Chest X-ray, PA view. Patient: 74 years old, sex M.
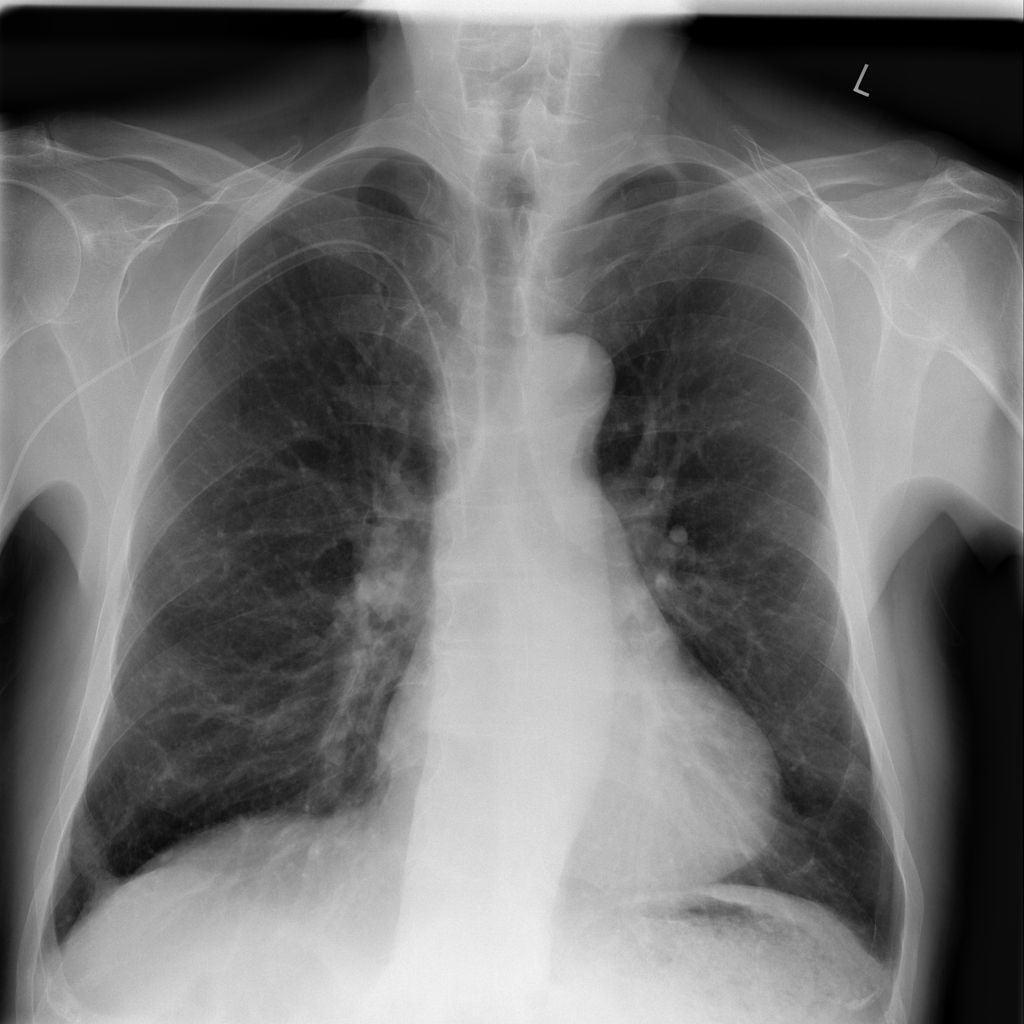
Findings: No Finding